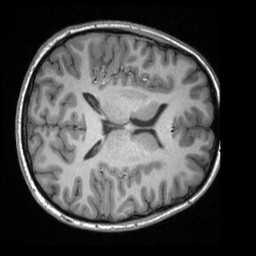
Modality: T1w
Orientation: axial
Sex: female